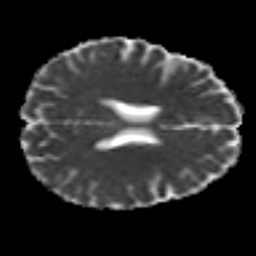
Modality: MD
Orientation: axial
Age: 21
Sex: female
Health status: healthy
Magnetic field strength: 3 T
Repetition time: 8.4 s
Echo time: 0.0926 s